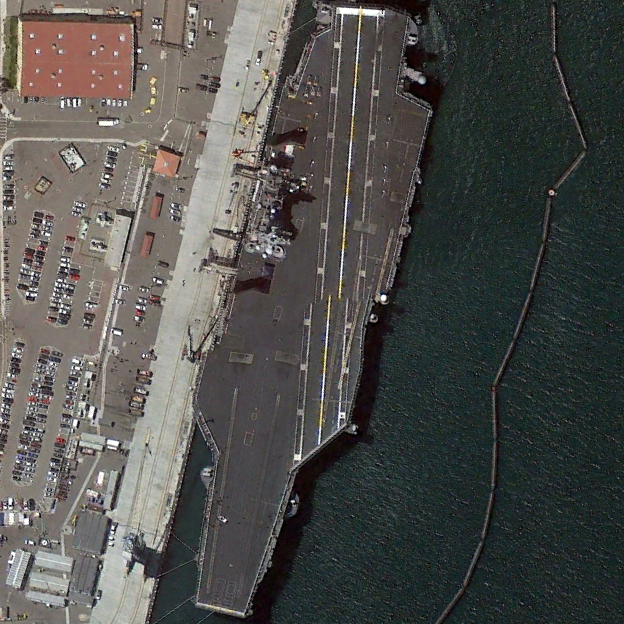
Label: aircraft_carrier